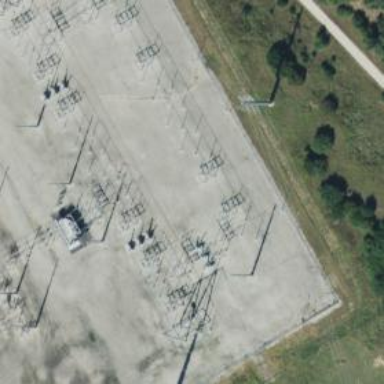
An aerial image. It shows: Switch for power supply.